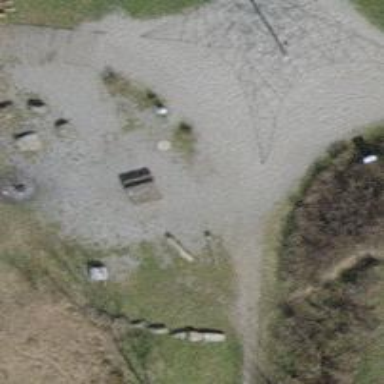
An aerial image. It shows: Picnic table located in leisure land area.